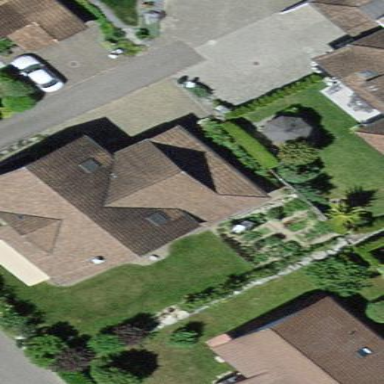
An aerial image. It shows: Building with tile roof.